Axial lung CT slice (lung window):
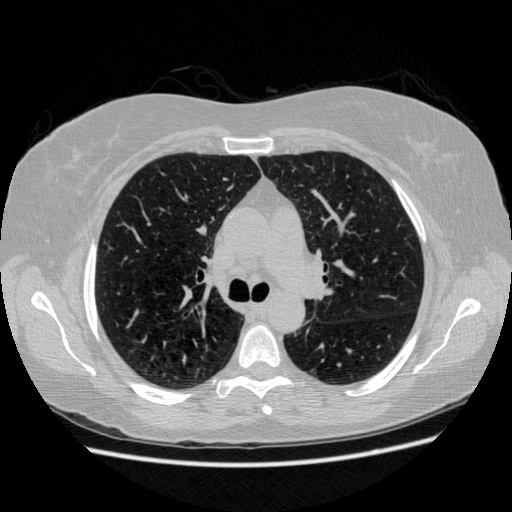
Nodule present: no